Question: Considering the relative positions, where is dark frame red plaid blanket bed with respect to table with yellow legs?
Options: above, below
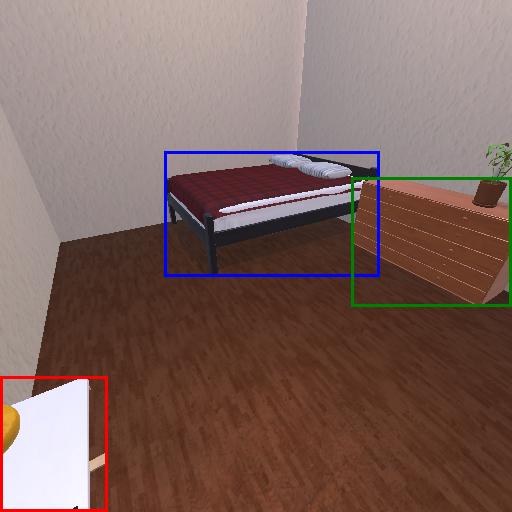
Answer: above